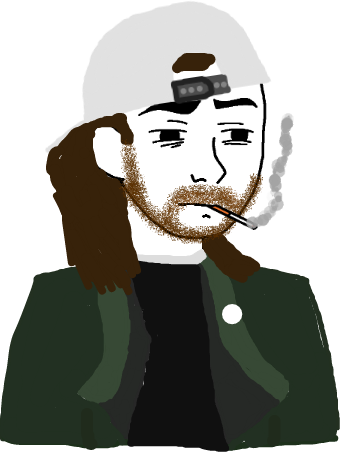
Label: 5_Twinkjak